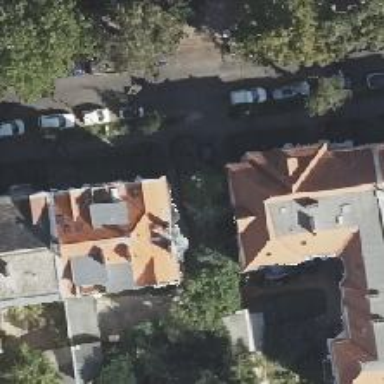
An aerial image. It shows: Quadruple saltbox roof shape on apartment building.